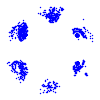
Particle: proton